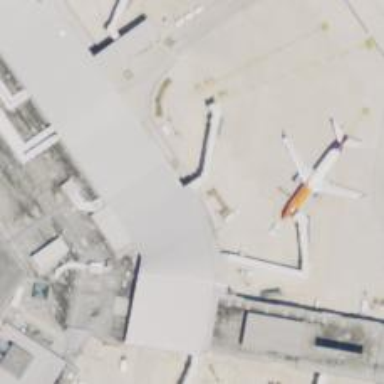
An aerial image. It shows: Airport gate.